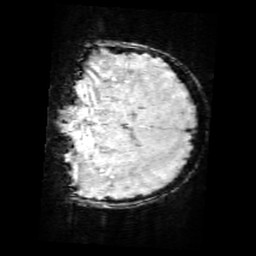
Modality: SWI
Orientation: coronal
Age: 9
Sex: female
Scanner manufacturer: siemens
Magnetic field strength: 3 T
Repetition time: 0.027 s
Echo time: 0.02 s